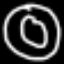
Label: donut